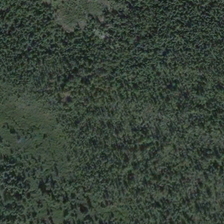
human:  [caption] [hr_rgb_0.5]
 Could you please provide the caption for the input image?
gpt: many green trees form a piece of green forest .

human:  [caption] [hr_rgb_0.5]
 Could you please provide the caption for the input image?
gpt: many green trees form a piece of green forest .

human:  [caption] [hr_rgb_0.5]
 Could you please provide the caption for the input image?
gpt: many green trees form a piece of green forest .

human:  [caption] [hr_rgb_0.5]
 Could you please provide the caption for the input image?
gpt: many green trees form a piece of green forest .

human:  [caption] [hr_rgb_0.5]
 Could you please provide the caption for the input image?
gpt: many green trees form a piece of green forest .